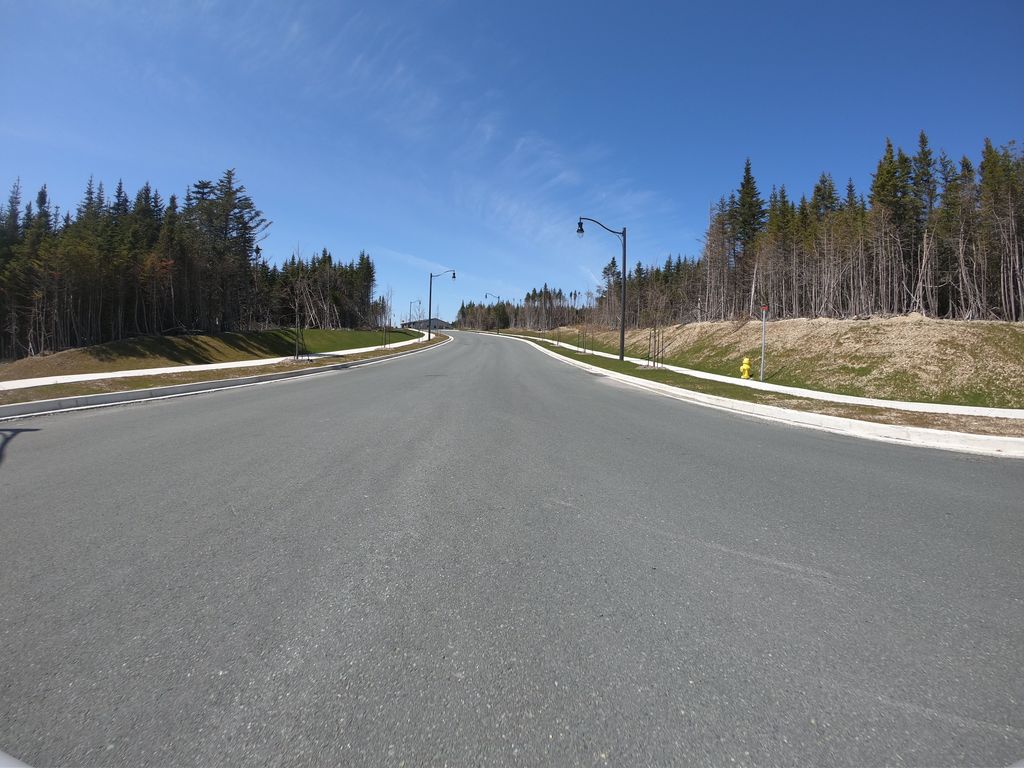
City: st_johns